Aerial crown-view tile of a tropical tree (Barro Colorado Island, Panama), acquired 20241014:
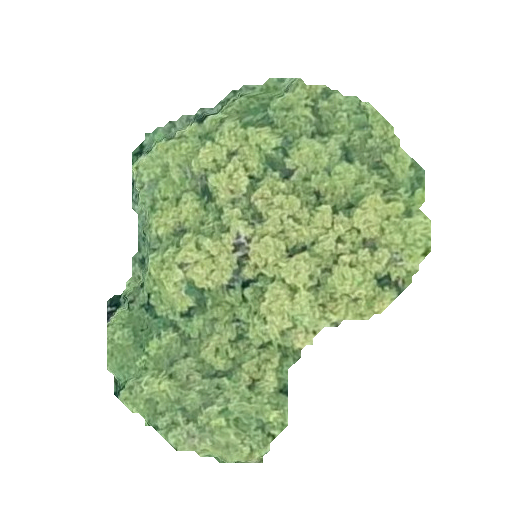
Species: Brosimum alicastrum
GBIF accepted scientific name: Brosimum alicastrum
Crown area: 128.678 m²